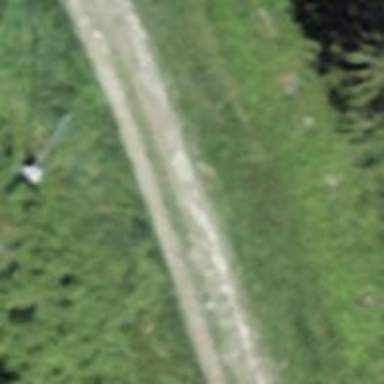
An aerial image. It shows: Downhill piste that is groomed in the classic style.